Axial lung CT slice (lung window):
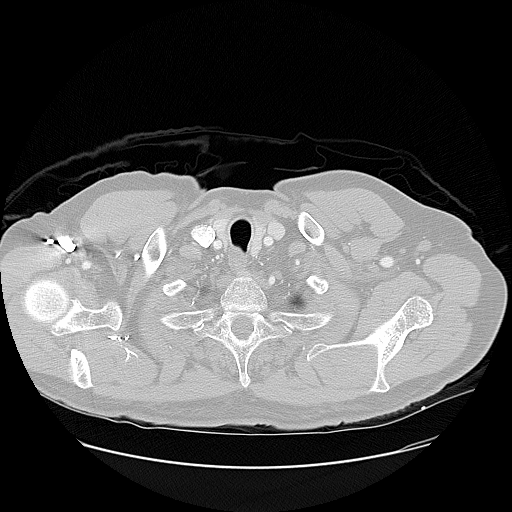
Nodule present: no